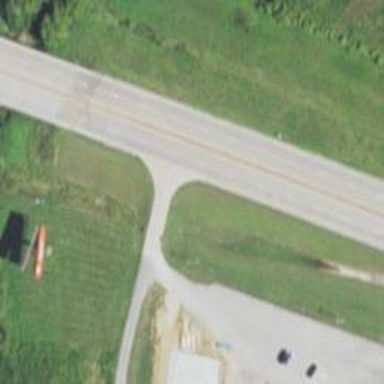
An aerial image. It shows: Primary highway.